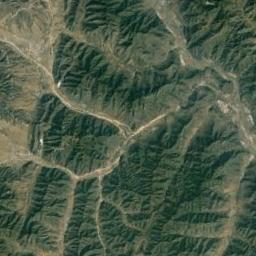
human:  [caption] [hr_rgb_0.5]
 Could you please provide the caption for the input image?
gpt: There are many roads of different lengths in the mountains .

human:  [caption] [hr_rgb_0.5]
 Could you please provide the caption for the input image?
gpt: The folded mountain consists of a number of ridges and valleys and is covered with dense vegetation .

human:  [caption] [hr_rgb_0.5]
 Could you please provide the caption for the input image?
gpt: The mountain is full of green plants with lines of bare land .

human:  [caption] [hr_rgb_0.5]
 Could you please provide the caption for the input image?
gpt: A path passes through the mountains .

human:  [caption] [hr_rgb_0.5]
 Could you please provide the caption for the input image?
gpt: There are many ridges on the green mountain .